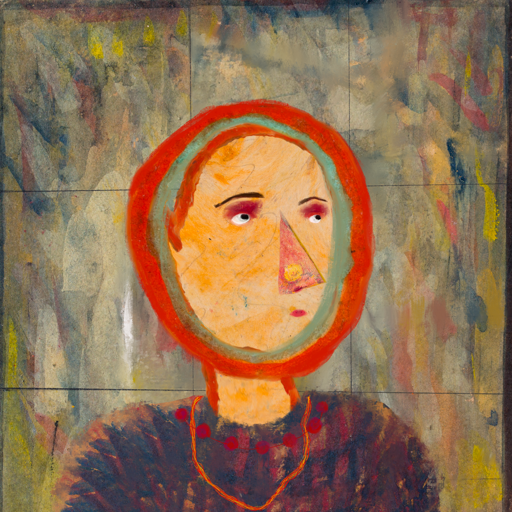
Background: GypsyMother, Head And Neck Side: Experience, Face Side: Irani, Bust: In_The_Sun, Hair Side: Sisters, Head Accessory: Blank, Second Necklace: Gypsy_Mother_2, Necklace: Irani_3, Baby: Blank